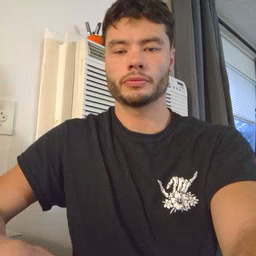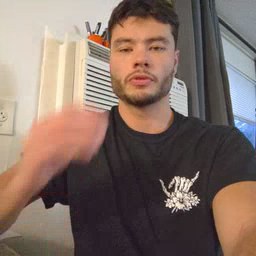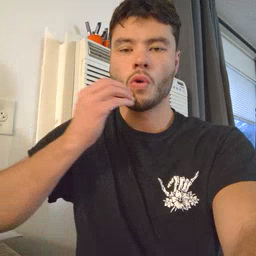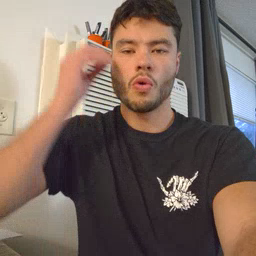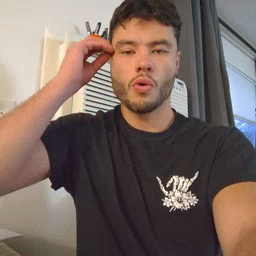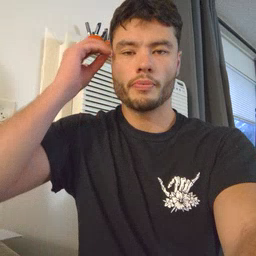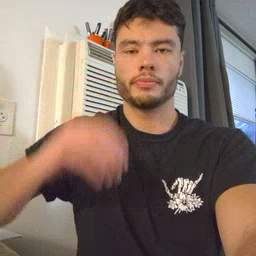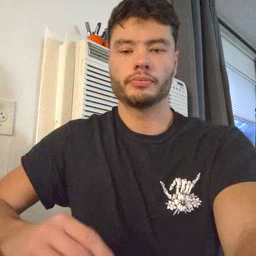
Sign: home